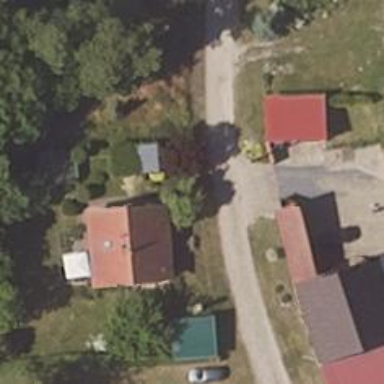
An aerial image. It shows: Residential road without sidewalk.